Interaction volume radius: 5 \u00c5
Interaction volume height: 20 \u00c5
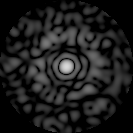
Disorder parameter: 0.7741